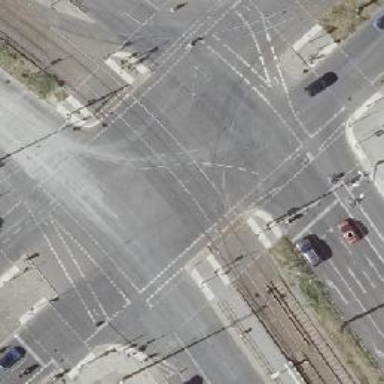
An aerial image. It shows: Footway crossing with traffic signals and island in the middle.